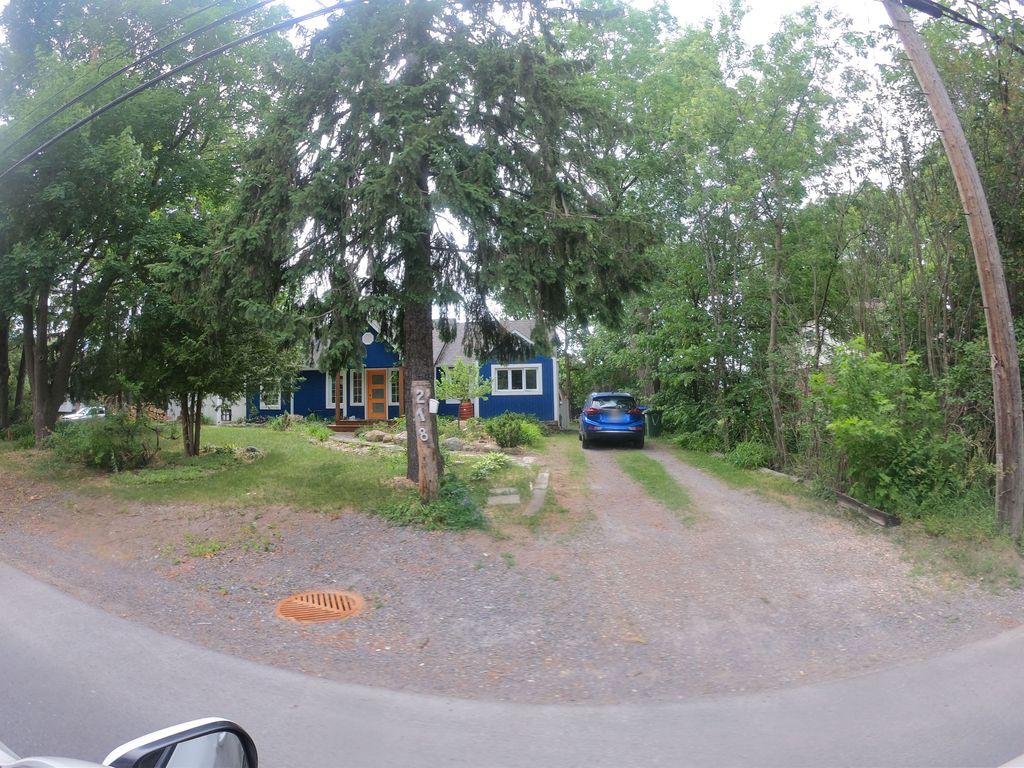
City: ottawa-gatineau